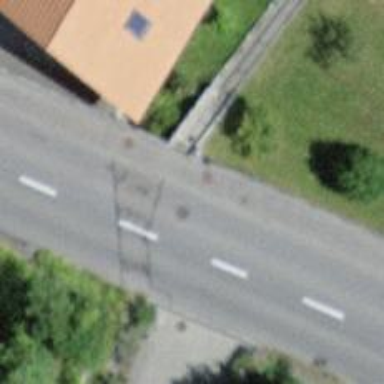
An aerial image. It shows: Tertiary road with asphalt surface and sidewalk on the left side.